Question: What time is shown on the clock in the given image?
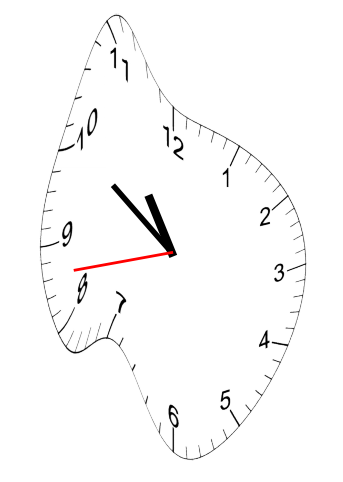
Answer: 10:50:43